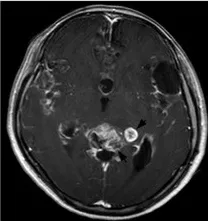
Brain magnetic resonance imaging 1 year after symptoms onset. The subarachnoid space was markedly enlarged. More contrasted cyst-like lesions were present in the Sylvian fissure, the dilated cortex, and the left basal ganglia area and a new non-contrasted solid lesion appeared in the left paraventricular white matter. The previous left thalamus lesion was consistently unenhanced (A-C).
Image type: radiology (mri)